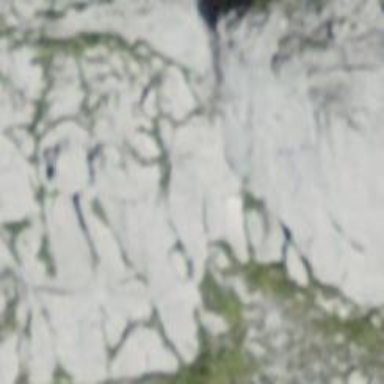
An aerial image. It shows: Natural cliff.